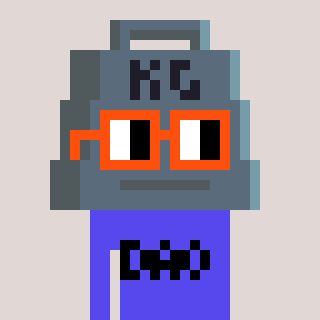
a pixel art character with square orange glasses, a weight-shaped head and a computerblue-colored body on a warm background